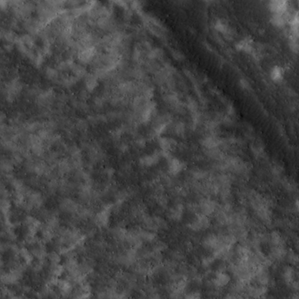
Label: non_frost